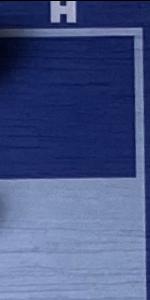
Label: Empty